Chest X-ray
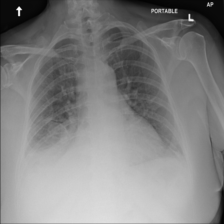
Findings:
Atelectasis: negative
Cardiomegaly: negative
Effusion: positive
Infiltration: positive
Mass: negative
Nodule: negative
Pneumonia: negative
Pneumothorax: negative
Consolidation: negative
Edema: negative
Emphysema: negative
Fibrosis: negative
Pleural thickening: negative
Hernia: negative